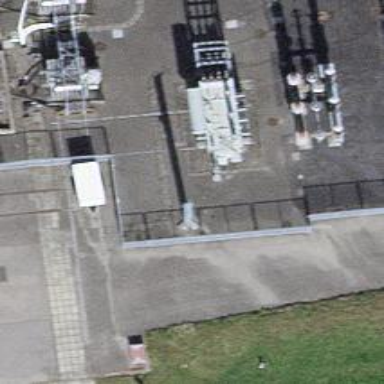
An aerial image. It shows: Transformer.